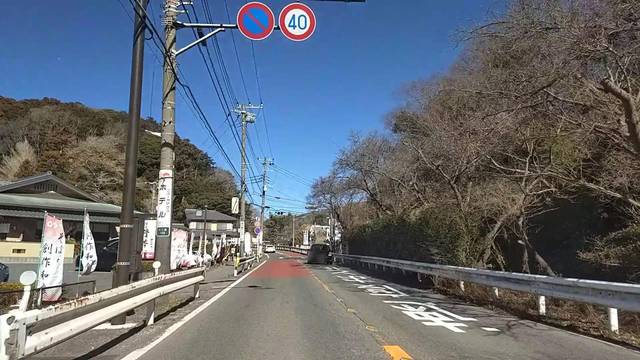
Region: Japan
Coordinates: 35.323, 139.581